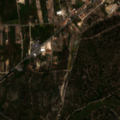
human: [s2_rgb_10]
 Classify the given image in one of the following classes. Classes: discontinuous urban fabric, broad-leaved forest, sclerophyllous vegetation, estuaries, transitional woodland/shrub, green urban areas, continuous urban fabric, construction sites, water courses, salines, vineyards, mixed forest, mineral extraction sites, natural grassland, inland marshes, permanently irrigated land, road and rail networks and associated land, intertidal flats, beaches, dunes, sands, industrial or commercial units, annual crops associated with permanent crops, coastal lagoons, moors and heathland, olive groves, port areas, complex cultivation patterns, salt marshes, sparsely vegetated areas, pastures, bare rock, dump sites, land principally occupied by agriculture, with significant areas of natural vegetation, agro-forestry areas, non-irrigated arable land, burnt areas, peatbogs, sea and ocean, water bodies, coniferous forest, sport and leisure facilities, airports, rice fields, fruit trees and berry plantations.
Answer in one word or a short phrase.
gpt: complex cultivation patterns, broad-leaved forest